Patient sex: M
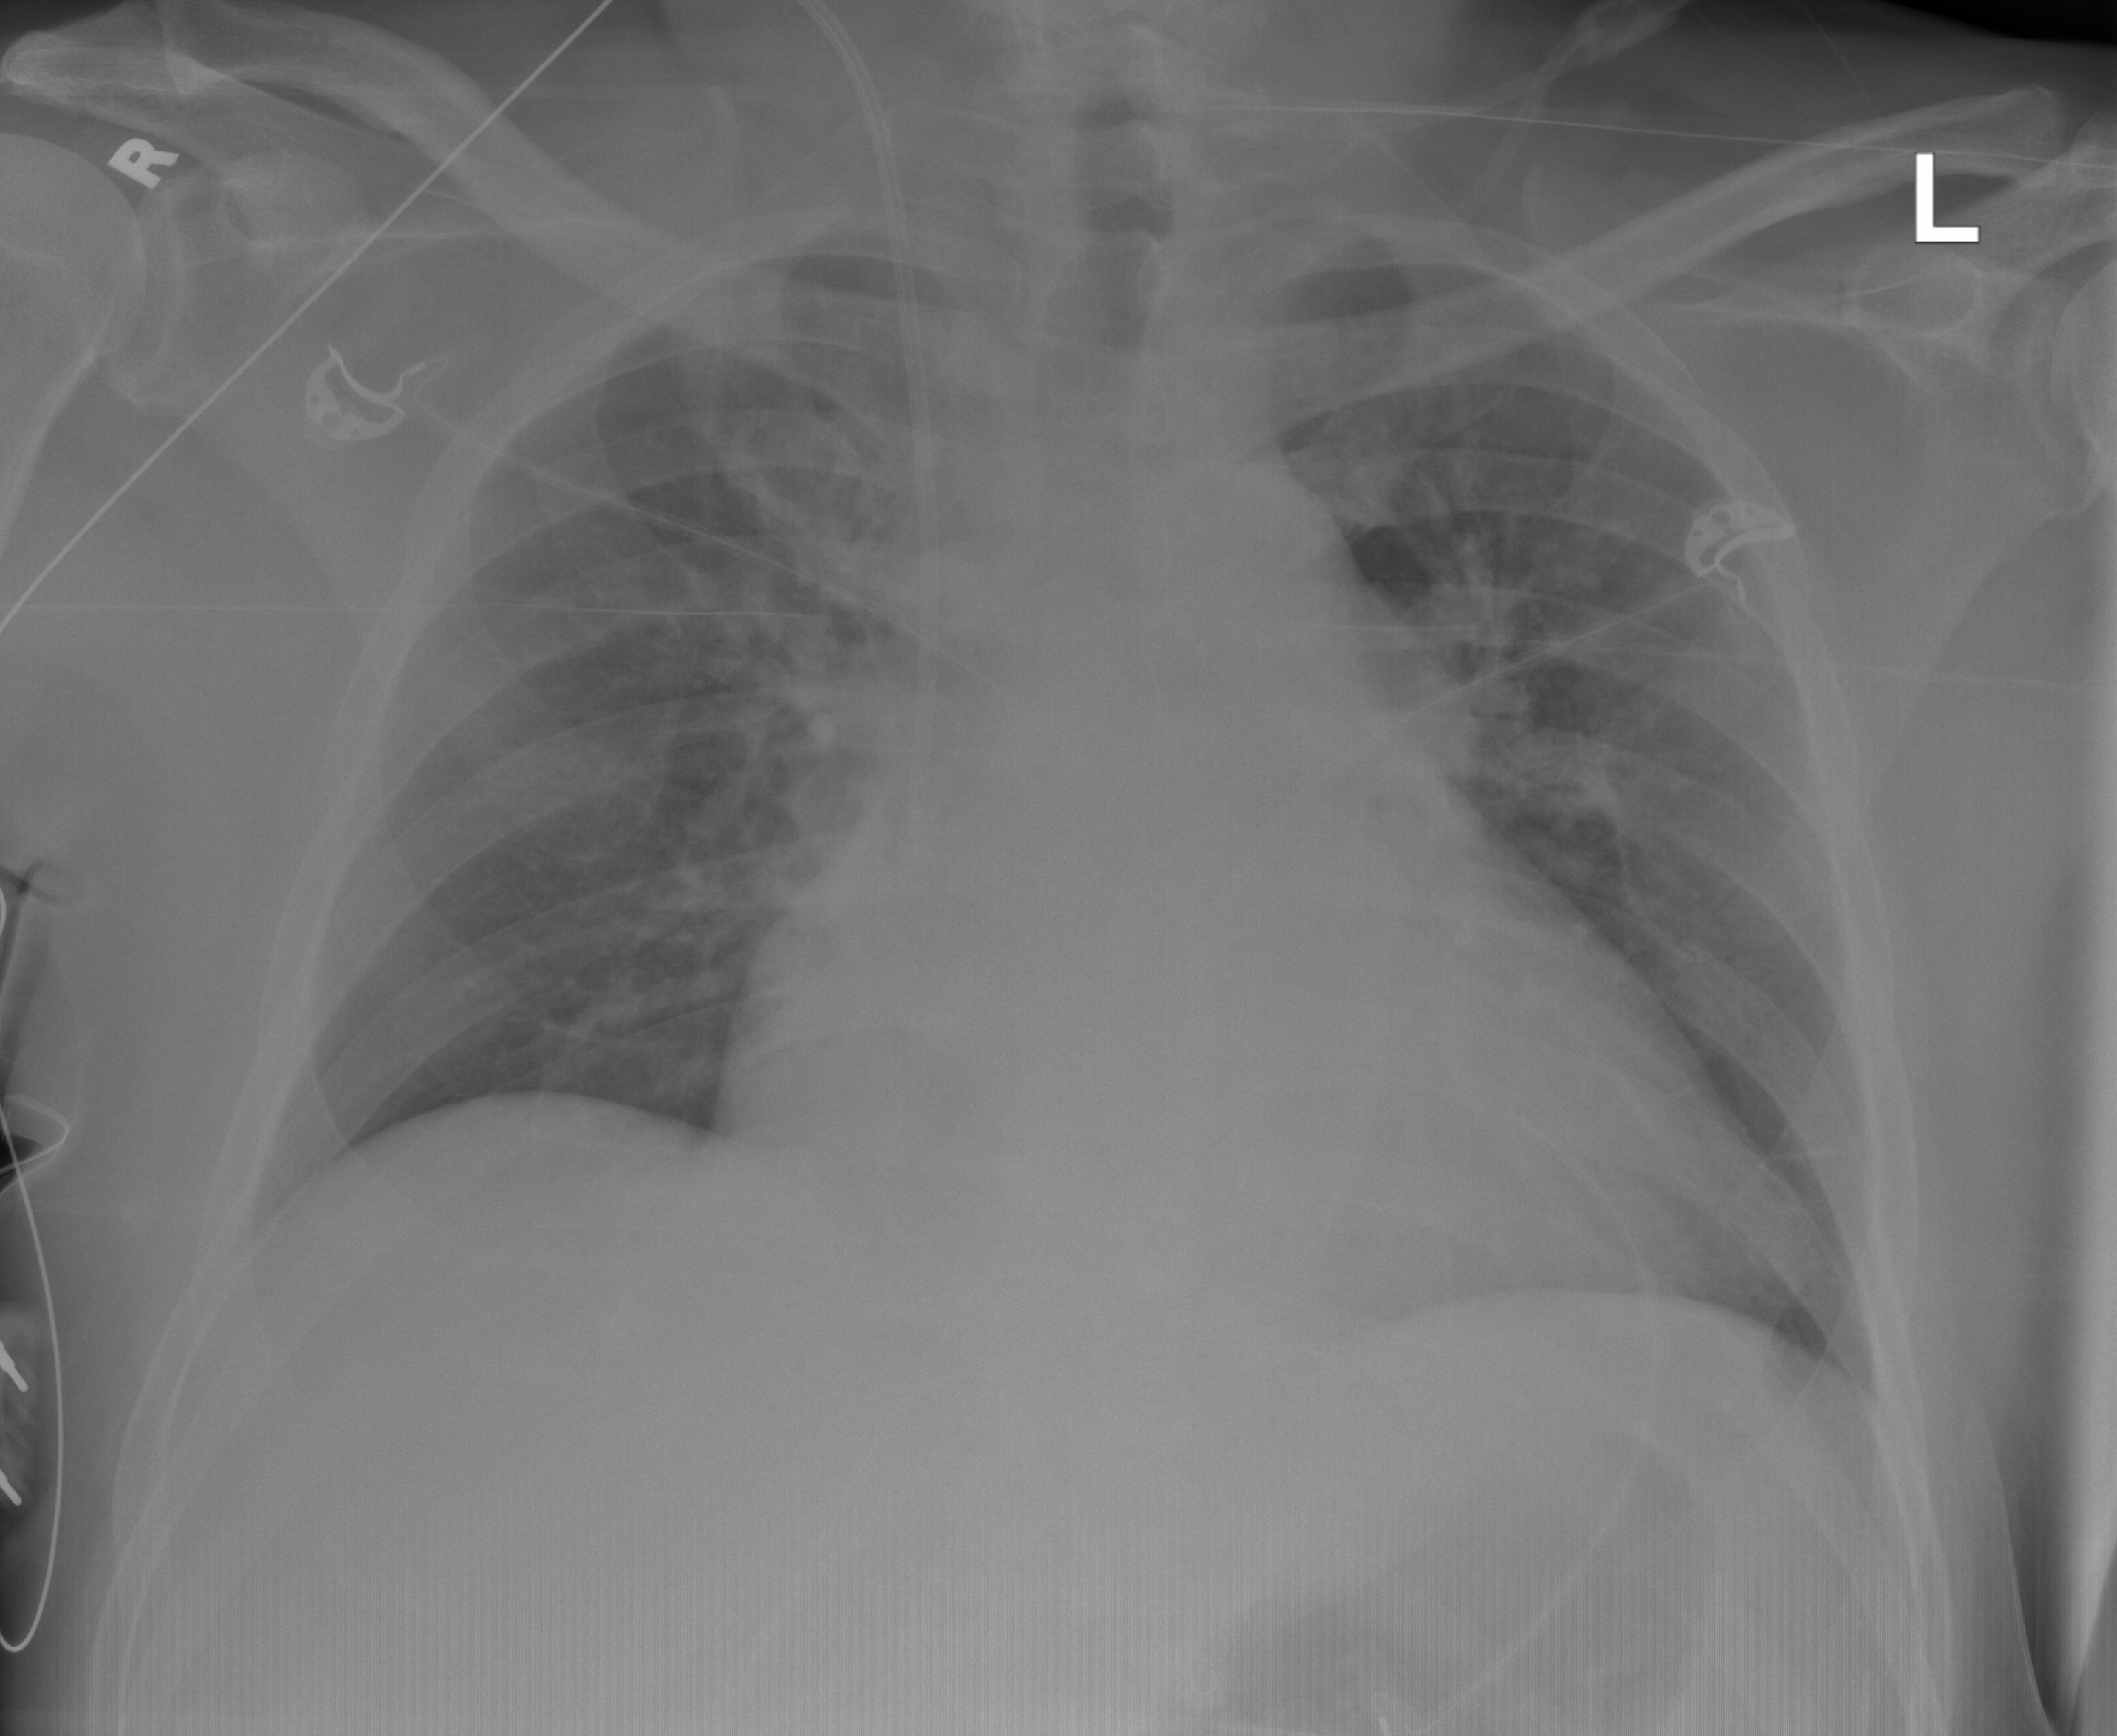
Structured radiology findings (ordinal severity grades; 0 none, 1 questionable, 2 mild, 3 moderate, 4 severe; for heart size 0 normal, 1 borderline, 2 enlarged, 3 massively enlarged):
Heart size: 2
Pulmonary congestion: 2
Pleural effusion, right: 0
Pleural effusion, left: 0
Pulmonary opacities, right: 2
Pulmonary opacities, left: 2
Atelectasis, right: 0
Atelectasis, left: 0